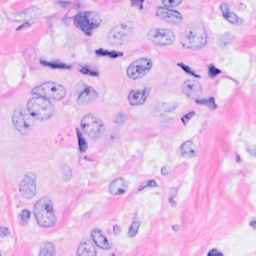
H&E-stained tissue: Breast